Field crop: maize
Growth stage: 2
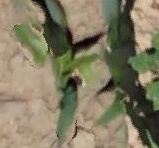
Species: maize